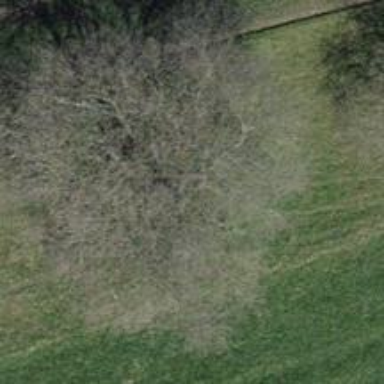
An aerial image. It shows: Agricultural area with deciduous broadleaved trees.